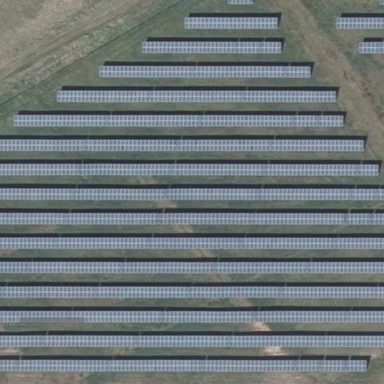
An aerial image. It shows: Solar photovoltaic panel generator.